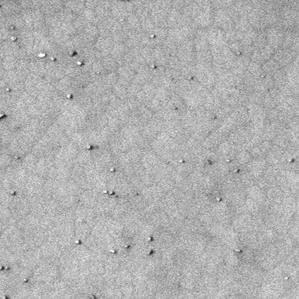
Label: frost